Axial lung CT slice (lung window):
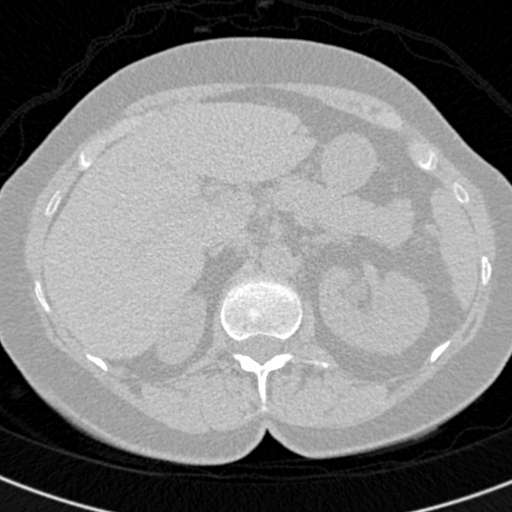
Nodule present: no